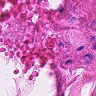
Metastatic tissue present: no